Interaction volume radius: 5 \u00c5
Interaction volume height: 25 \u00c5
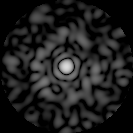
Disorder parameter: 0.7973